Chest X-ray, PA view. Patient: 55 years old, sex F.
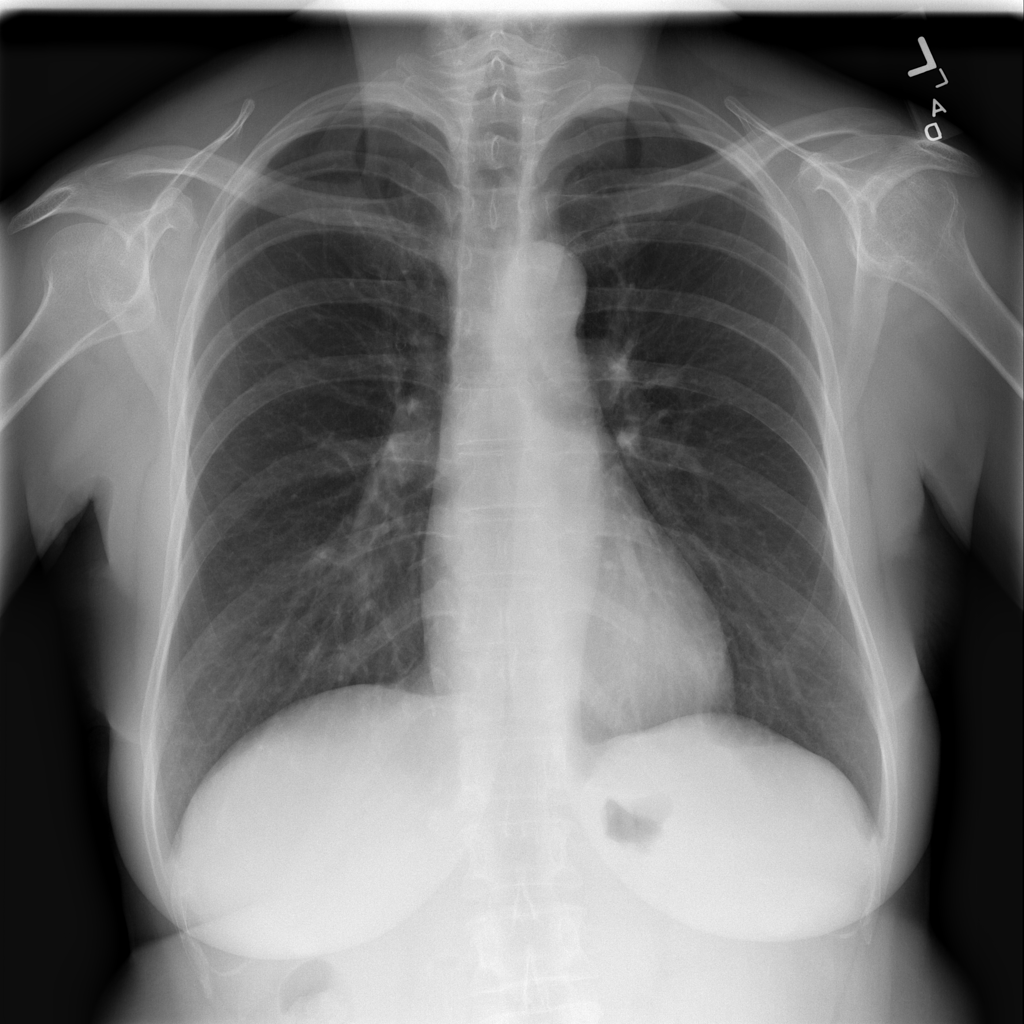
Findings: No Finding